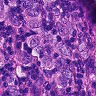
Metastatic tissue present: yes